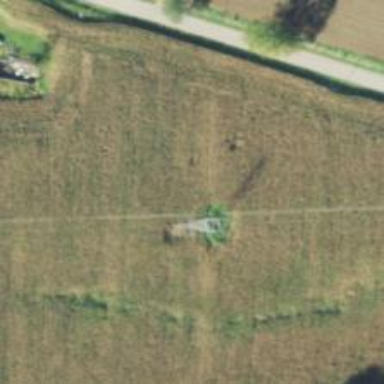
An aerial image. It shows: Lattice structure tower.